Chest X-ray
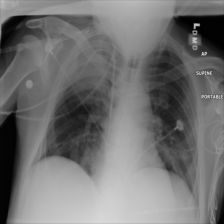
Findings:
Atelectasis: negative
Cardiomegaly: negative
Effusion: negative
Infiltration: positive
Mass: negative
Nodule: negative
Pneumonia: negative
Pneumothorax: negative
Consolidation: positive
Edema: negative
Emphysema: negative
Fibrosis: negative
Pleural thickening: negative
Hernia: negative